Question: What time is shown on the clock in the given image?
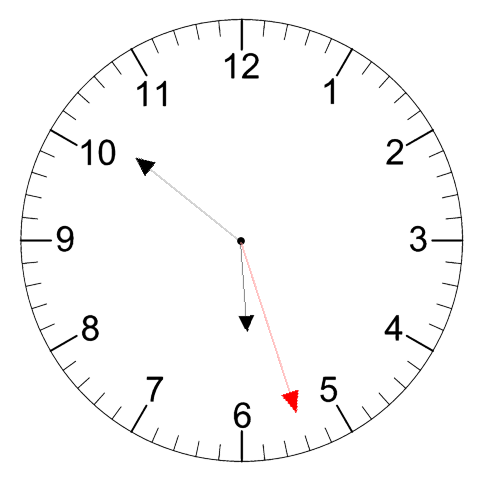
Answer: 05:51:27